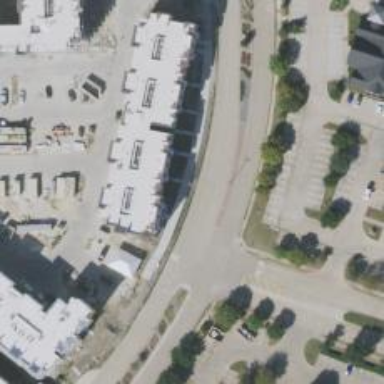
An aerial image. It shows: Tertiary road with separate sidewalk.